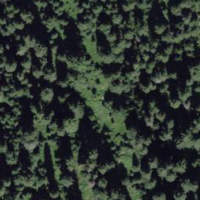
EUNIS habitat code: 43
Species observed at this site:
Alchemilla alpina
Myrrhis odorata